Current action and preconditions to check: trajectory_clear

Your task: For each precondition in the list above, predict whether it will hold at this action.

Consider the current scene as observed from the mobile robot's camera, and analyze the predicted future states of all dynamic agents (e.g., people, animals, vehicles, or any moving entities) within the NEXT SECOND.

IMPORTANT: Only answer "very likely" if you are absolutely certain—based on strong, clear evidence—that a dynamic agent will violate the precondition in the predicted future state. Do NOT answer "very likely" for unlikely, ambiguous, or low-probability risks.

Ask yourself for each precondition: Is there a high probability, with clear and convincing evidence, that the predicted future states of any dynamic agent will interfere with the predicted future state of the currently executing action within the NEXT SECOND, causing that precondition to fail?

Assess the risk level based on these predictions. Use "likely" or "very likely" if motions create a clear risk of interference.

Use "neutral" or "improbable" if agents are nearby but their predicted paths are clearly diverging or non-conflicting.

Failure Risk Categories: "very improbable", "improbable", "neutral", "likely", "very likely"

Answer Format: Output ONLY the probability_of_failure value from these categories: "very improbable", "improbable", "neutral", "likely", "very likely"

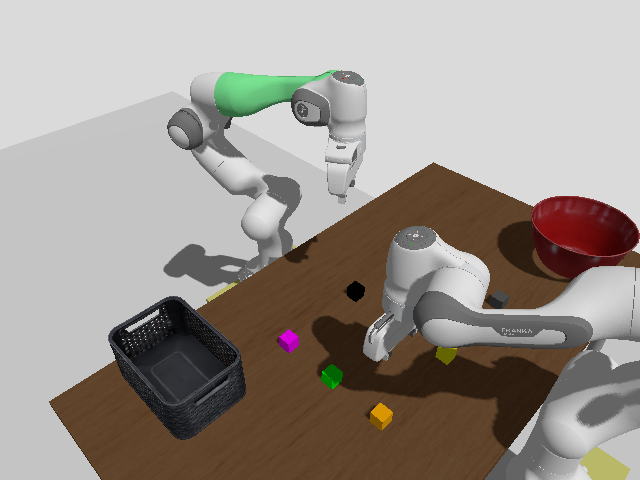

Answer: very improbable